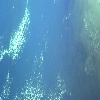
Label: water